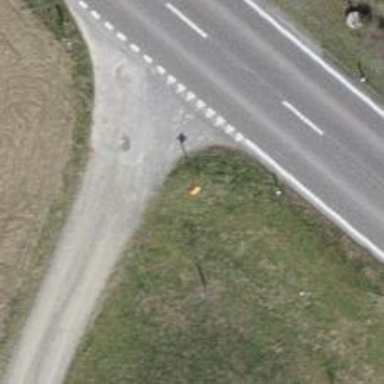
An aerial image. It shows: Pole with roof cover.